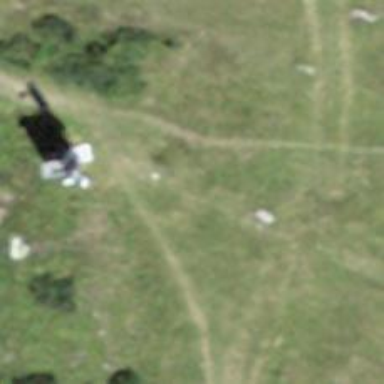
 groomed for outdoor enthusiasts to explore nature."